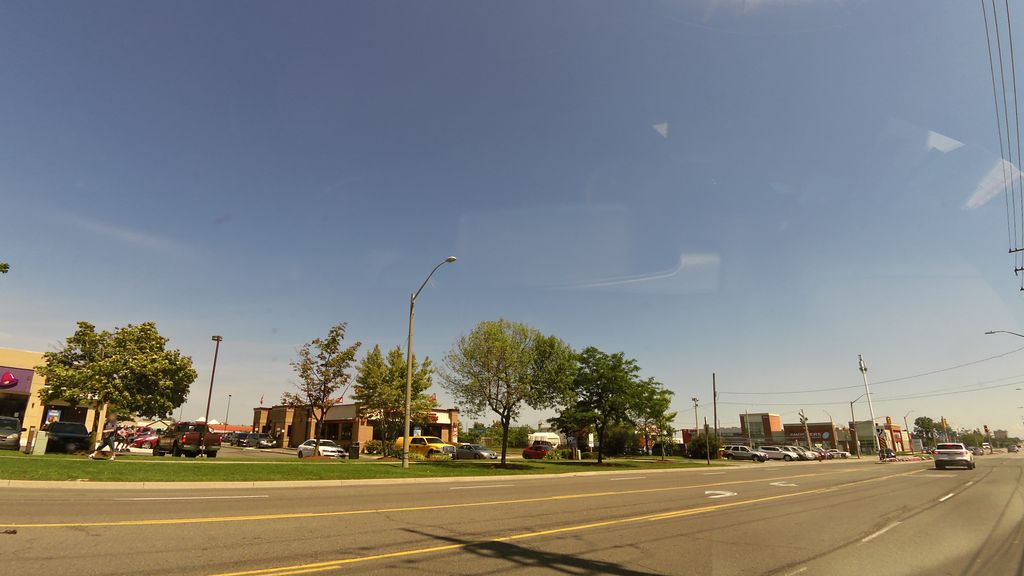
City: hamilton